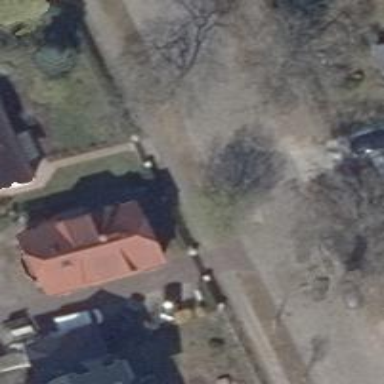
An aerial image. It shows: Residential road with separate sidewalks on both sides.